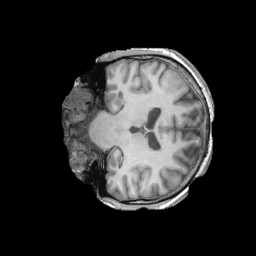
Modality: T1w
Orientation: coronal
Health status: ill
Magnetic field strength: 3 T